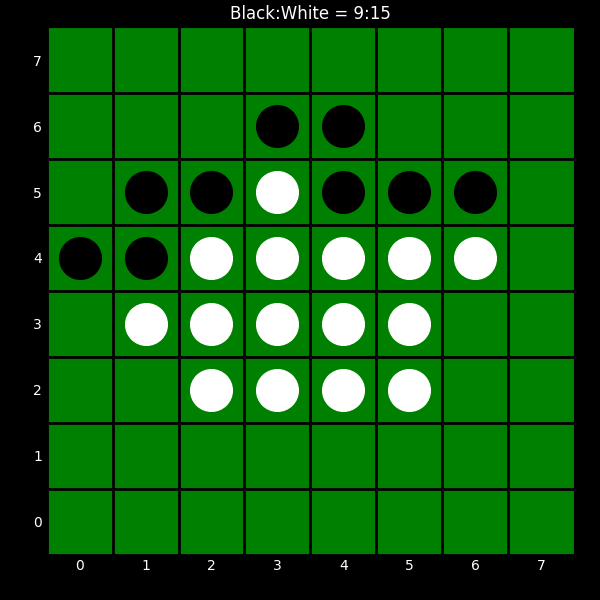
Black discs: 9
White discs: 15